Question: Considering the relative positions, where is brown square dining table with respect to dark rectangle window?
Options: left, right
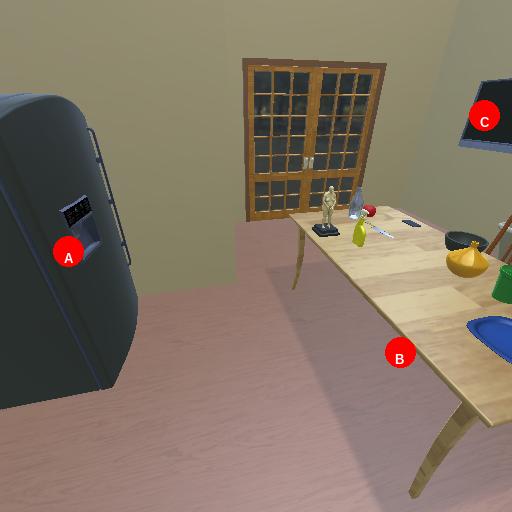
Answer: left